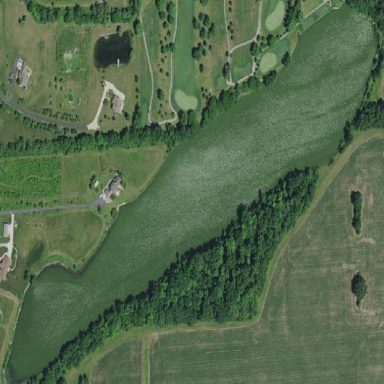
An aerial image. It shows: Scenic view of water hazard on golf course. The natural water feature adds beauty to the landscape.